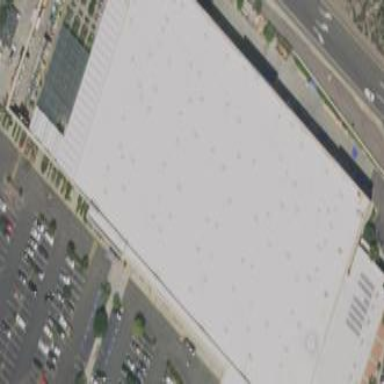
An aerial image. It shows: Retail building.